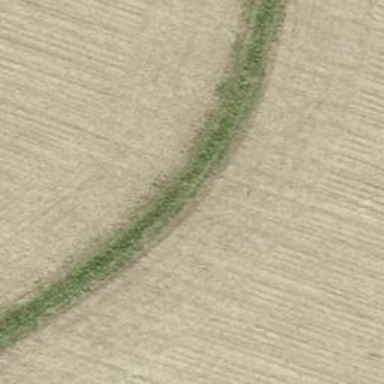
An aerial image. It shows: Grass track with grade5 track type.